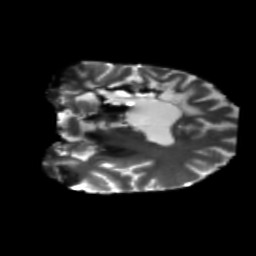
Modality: T2w
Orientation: coronal
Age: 31
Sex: female
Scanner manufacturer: siemens
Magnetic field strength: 3 T
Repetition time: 5.47 s
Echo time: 0.0854 s